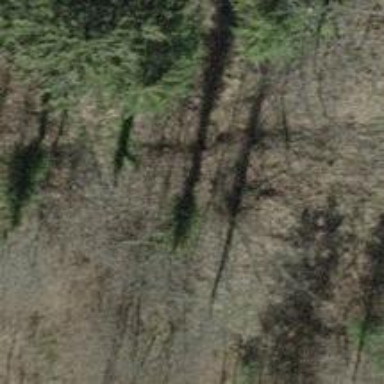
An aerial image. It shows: Path on the ground.